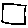
Label: square